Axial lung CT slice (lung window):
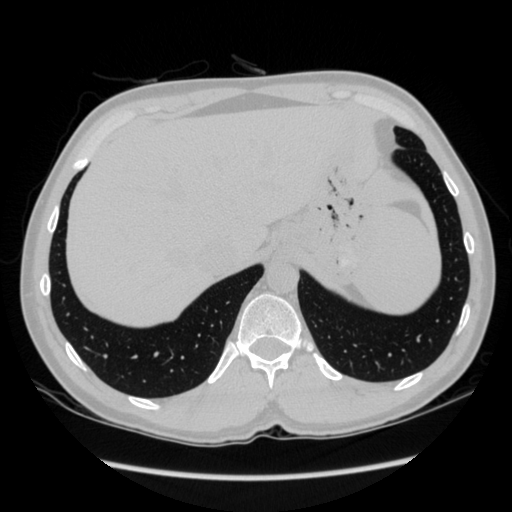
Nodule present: no